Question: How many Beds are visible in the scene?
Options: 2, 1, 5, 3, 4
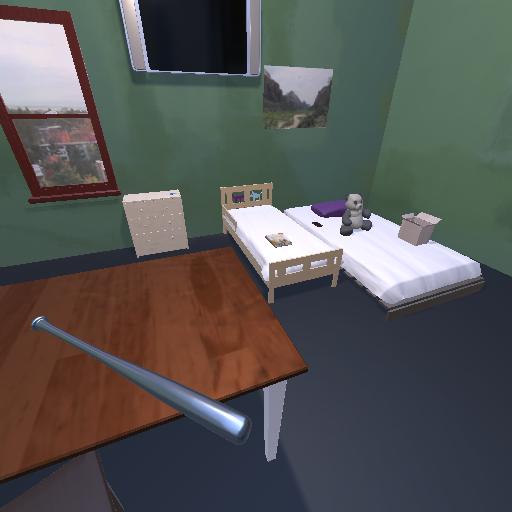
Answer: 2